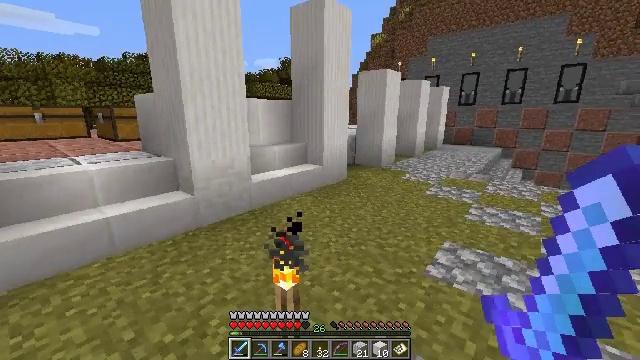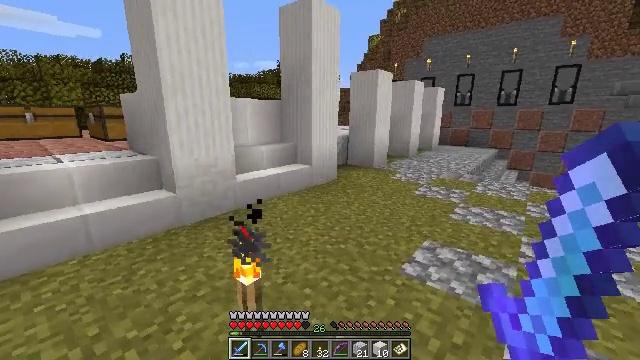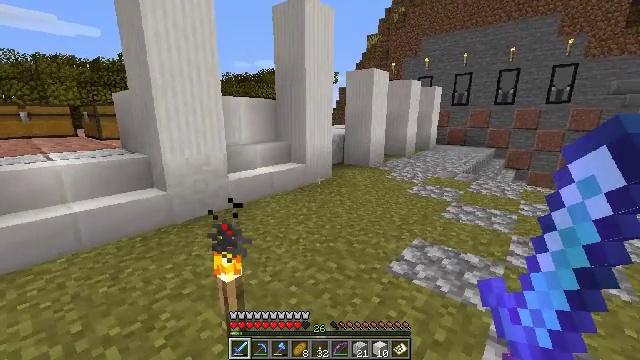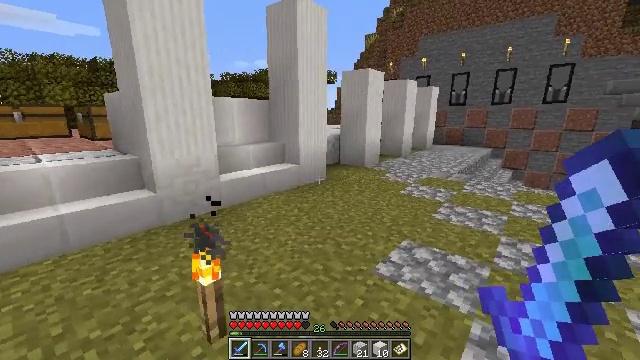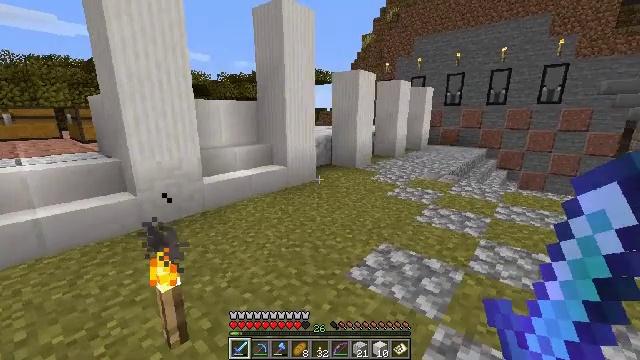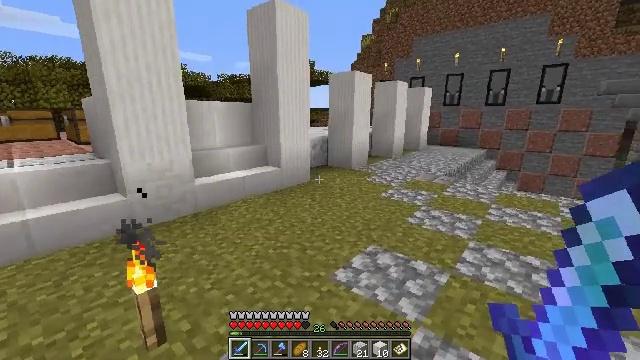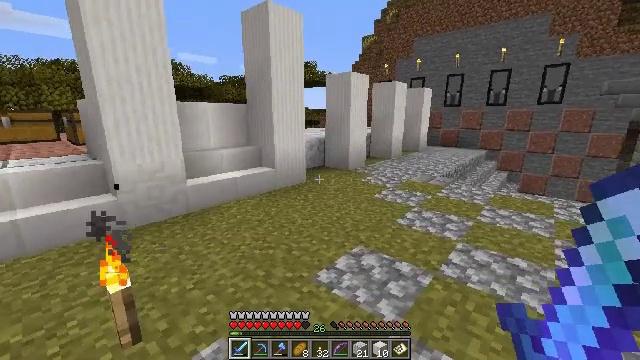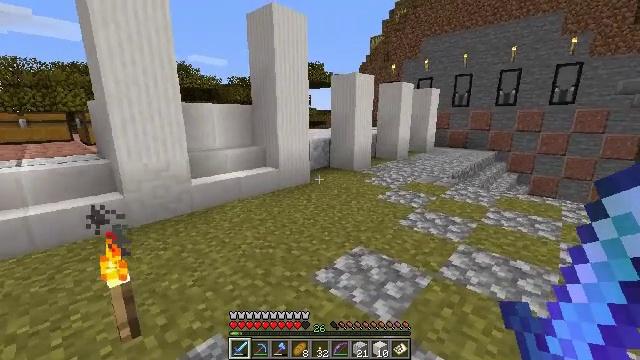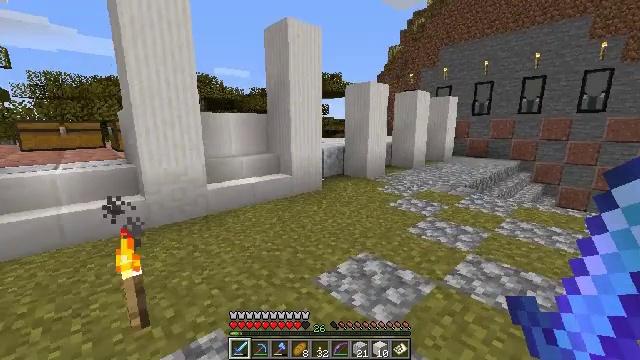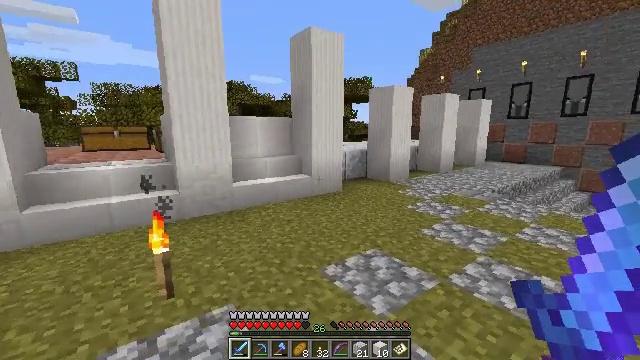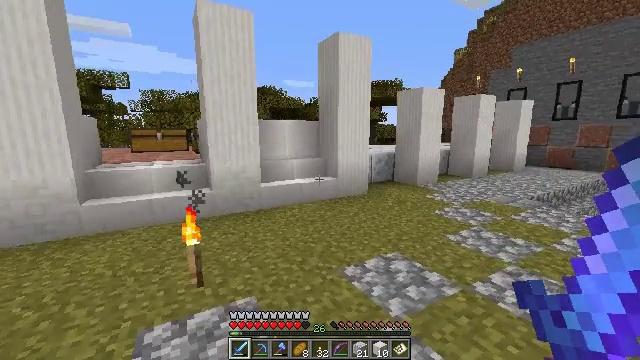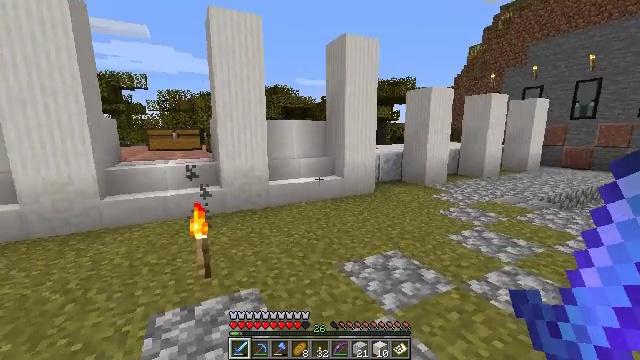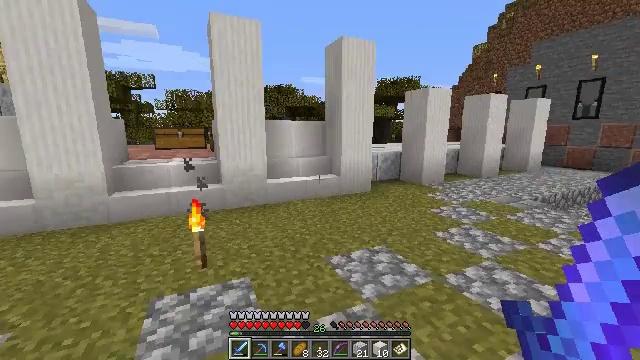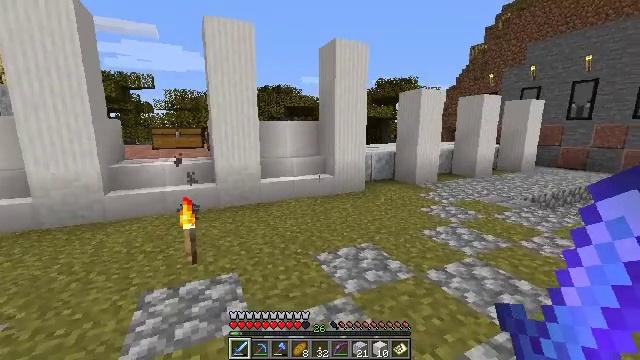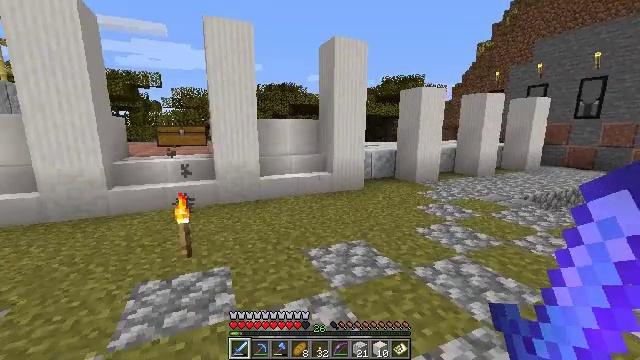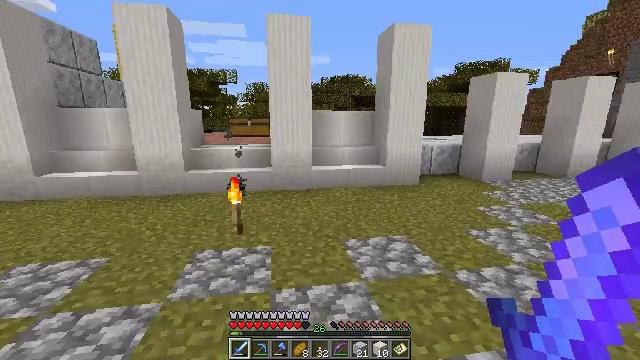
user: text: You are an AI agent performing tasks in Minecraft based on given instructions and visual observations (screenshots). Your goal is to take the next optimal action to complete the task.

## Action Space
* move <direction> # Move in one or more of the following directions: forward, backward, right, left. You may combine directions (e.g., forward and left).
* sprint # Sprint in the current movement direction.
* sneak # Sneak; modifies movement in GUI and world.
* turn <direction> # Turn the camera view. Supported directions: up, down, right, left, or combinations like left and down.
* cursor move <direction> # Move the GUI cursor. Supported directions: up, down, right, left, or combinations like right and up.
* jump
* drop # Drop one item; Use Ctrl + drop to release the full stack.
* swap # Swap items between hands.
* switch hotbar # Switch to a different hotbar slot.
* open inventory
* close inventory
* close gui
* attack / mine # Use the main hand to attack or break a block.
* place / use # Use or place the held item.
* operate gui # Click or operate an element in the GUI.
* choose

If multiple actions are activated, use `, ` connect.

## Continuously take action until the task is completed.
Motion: motion action
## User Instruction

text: Break the quartz pillar block.
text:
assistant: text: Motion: move right
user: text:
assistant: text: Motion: move right
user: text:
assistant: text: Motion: move right
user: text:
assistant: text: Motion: move right
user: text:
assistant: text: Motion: move right
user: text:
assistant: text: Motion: move right
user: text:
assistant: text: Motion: move back and move right, turn left
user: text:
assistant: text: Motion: move back and move right, turn left and up
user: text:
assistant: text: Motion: move back and move right, turn left
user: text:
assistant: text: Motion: move back and move right, turn left
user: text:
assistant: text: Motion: move back and move right, turn left
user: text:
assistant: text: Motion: move back and move right, turn left
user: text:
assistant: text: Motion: move right
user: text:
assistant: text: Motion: move right, turn left
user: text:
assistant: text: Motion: move right, turn left and down
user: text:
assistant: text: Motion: move right, turn left and up
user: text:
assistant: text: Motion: turn left and up
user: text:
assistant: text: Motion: move forward, turn left
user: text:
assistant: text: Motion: move forward
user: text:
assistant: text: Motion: move forward
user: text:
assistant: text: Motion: move forward, turn left and down
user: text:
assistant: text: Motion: move forward, turn left
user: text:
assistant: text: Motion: move forward
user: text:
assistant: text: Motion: move forward, turn right and up
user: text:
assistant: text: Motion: move forward, turn right
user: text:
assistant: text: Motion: move forward, turn right
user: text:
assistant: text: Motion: move forward, turn right
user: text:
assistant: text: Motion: move forward
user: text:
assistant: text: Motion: move forward and move right, turn left
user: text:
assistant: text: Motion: move forward and move right